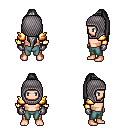
a pixel art fantasy rpg character, male body template, human, light skin, gold arm armor, teal pants, gray extra-long topknot hairstyle, chain hood, metal gloves, four views (front, back, left, right), 2x2 character sprite sheet, small pixel art, hard edges, no anti-aliasing